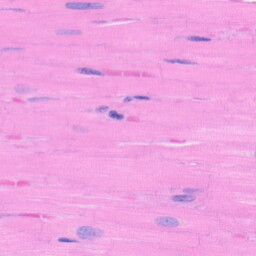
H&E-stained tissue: Heart